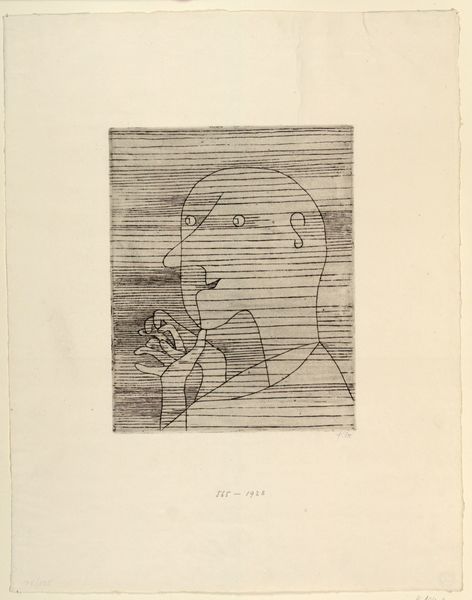
Titel: Rechnender Greis
Künstler: Paul Klee
Standort: Wien
Institution: Albertina, Wien
Schlagwörter: hand, kopf, mann, weiß, kubismus, brust, finger, grau, hell, mund, nase, ohr, profil, schwarz, skizze, stirn, zeichnung, blick, anzug, hemd, augen, gesicht, halten, kragen, mensch, rahmen, bildnis, hals, hände, portrait, porträt, signatur, auge, figur, haare, blatt, person, kinn, kontrast, lippen, ohren, lächeln, holzschnitt, schrift, papier, abstrakt, grafik, graphik, klein, linien, signiert, ausdruck, rand, einfach, büste, glatze, zahlen, streifen, wange, denkend, nachdenken, striche, umriss, lachen, offen, linie, technik, kontur, paul, form, schlicht, druck, schraffur, radierung, stich, illustration, strich, bleistift, picasso, freundlich, klee, neugierig, strichzeichnung, simpel, staunend, zinken, finder, behindert, s, plattenrand, 1928, dnkend, geschte